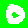
Digit: 0